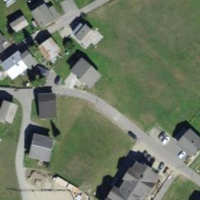
EUNIS habitat code: 55
Species observed at this site:
Linaria cannabina
Streptopelia decaocto
Fringilla coelebs
Passer domesticus
Lanius collurio
Buteo buteo
Sambucus nigra
Carduelis carduelis
Columba palumbus
Saxicola rubetra
Hirundo rustica
Pica pica
Phoenicurus ochruros
Falco tinnunculus
Motacilla alba
Delichon urbicum